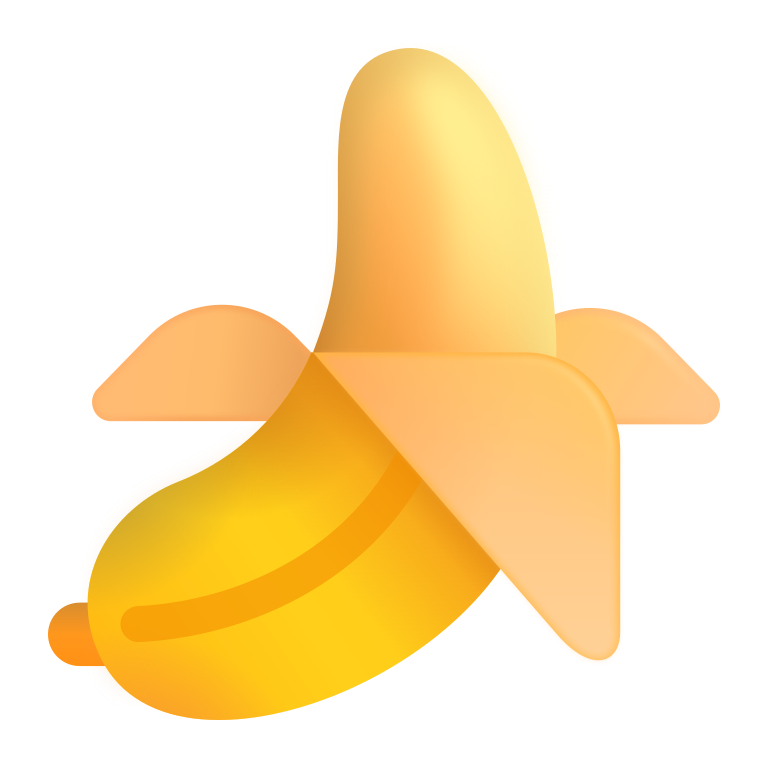
banana color